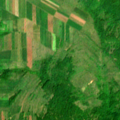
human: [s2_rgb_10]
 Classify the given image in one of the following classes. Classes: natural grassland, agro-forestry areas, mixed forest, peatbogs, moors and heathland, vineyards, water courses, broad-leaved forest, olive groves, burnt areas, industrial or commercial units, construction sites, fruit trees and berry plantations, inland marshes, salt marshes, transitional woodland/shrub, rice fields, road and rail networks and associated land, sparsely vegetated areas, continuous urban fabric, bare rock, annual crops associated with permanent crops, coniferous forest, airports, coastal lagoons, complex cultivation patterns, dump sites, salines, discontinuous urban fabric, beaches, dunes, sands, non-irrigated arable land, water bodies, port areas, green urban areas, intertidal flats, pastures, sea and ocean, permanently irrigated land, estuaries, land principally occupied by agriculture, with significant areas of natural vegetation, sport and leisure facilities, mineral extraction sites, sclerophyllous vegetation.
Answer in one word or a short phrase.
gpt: non-irrigated arable land, complex cultivation patterns, land principally occupied by agriculture, with significant areas of natural vegetation, broad-leaved forest, transitional woodland/shrub